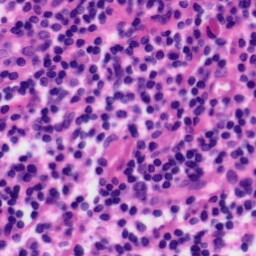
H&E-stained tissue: Tonsil